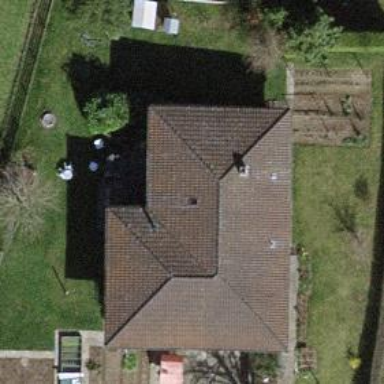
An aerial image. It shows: View of roof with edges.